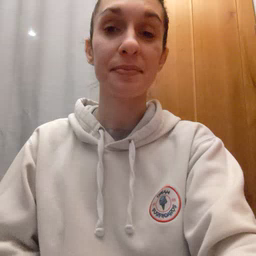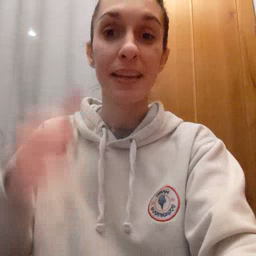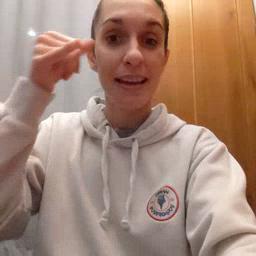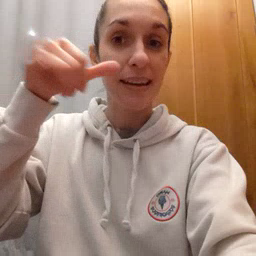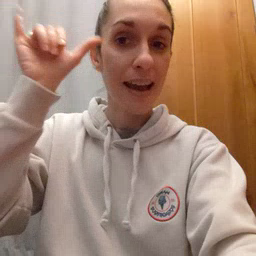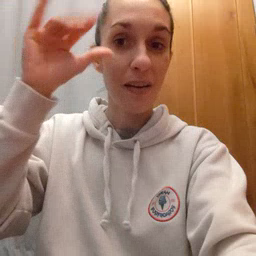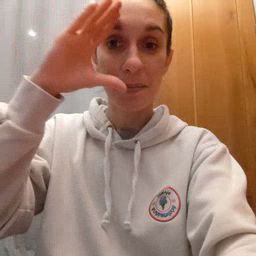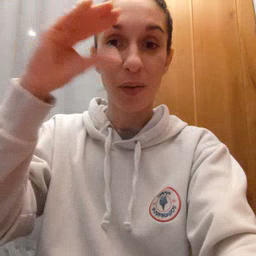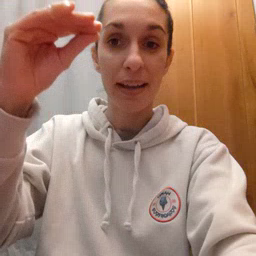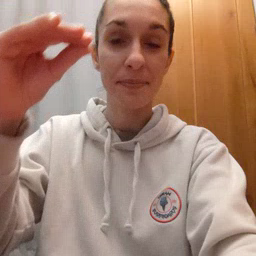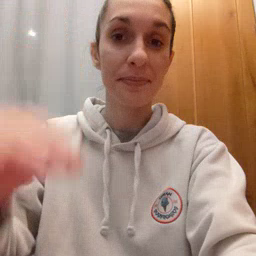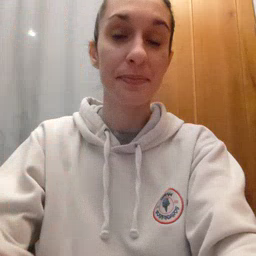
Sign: cowboy